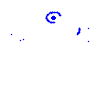
Particle: proton